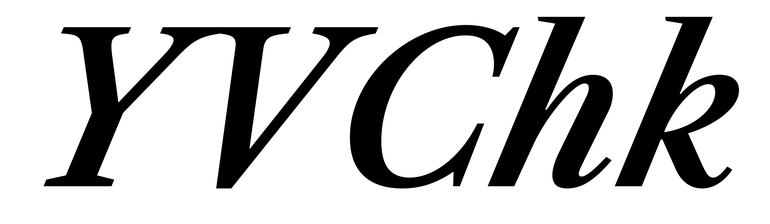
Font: LibreCaslonText-Italic_SemiBold_Italic